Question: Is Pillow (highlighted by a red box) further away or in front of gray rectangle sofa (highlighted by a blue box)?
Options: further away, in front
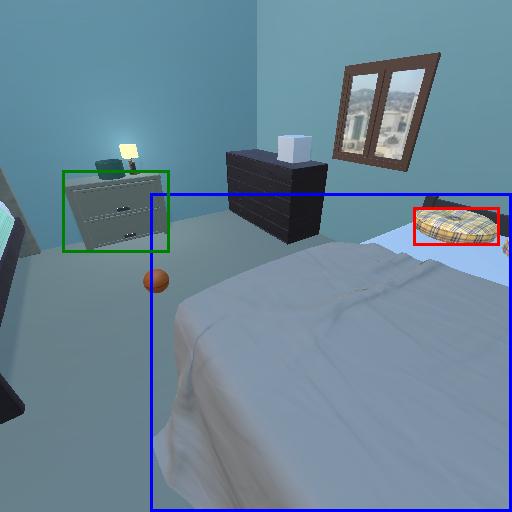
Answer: further away